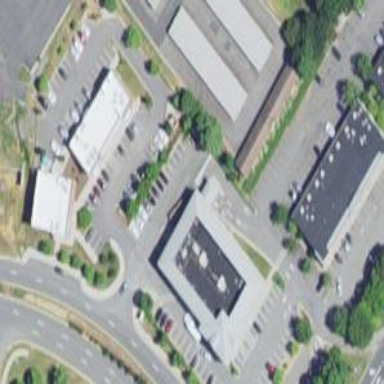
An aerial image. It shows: Retail building.